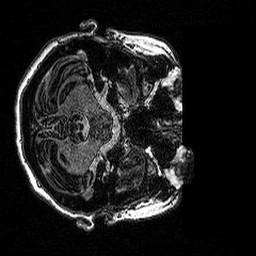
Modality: MP2RAGE
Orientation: axial
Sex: female
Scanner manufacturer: siemens
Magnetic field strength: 3 T
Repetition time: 5 s
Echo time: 0.00292 s